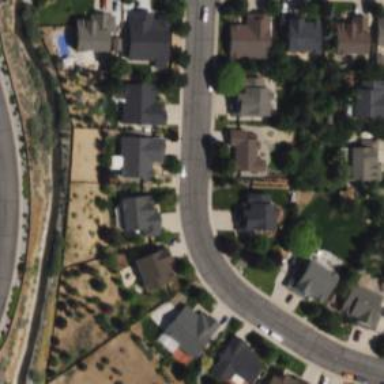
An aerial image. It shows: Residential road with separate asphalt sidewalk.